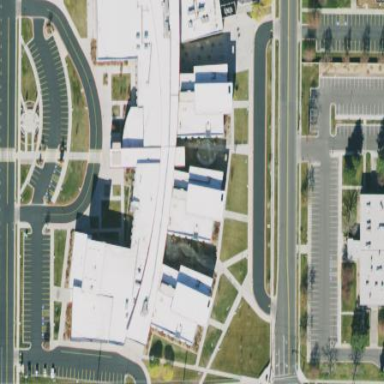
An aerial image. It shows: School building.